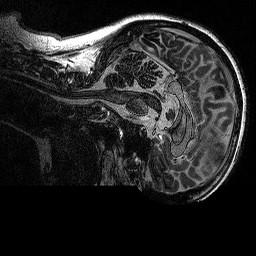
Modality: MP2RAGE
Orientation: sagittal
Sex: female
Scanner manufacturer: siemens
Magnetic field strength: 3 T
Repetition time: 5 s
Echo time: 0.00292 s